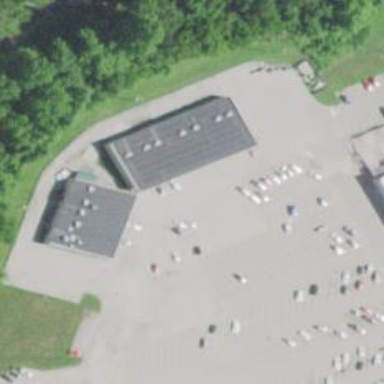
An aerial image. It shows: Veterinary facility.